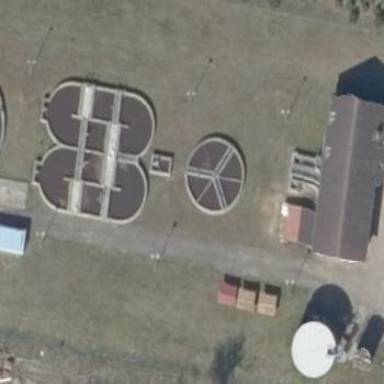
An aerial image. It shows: View of wastewater plant.